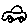
Label: car